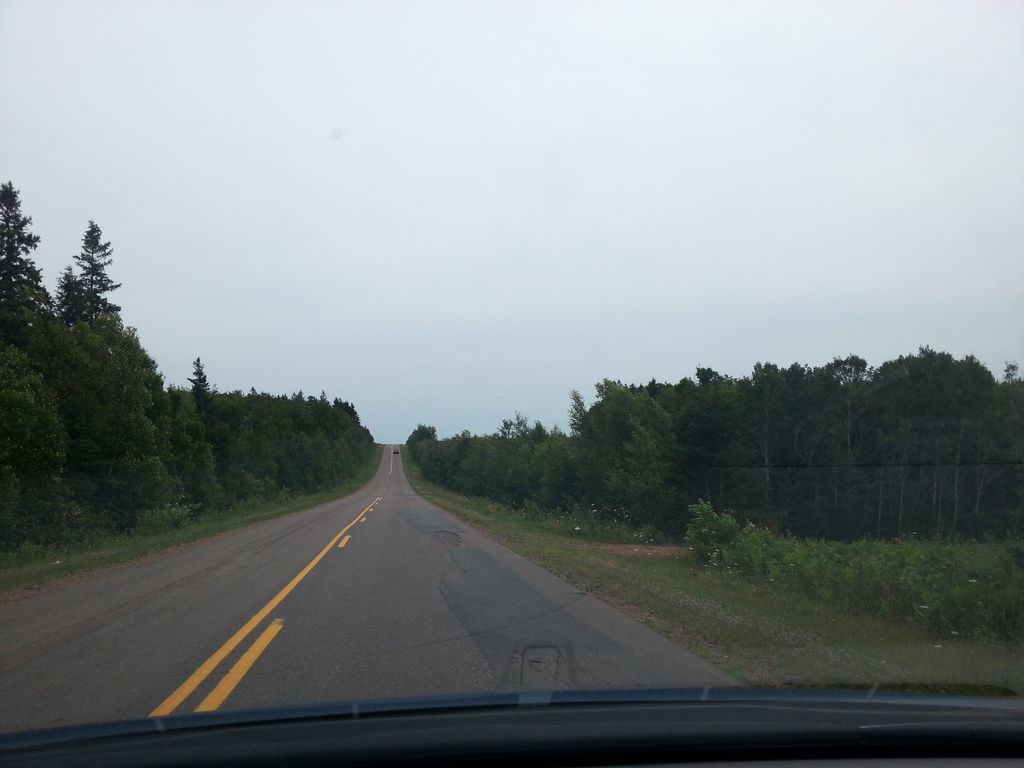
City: charlottetown